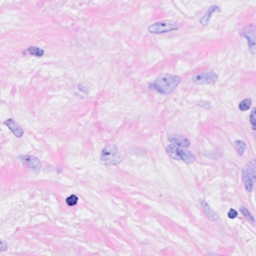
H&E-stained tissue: Breast